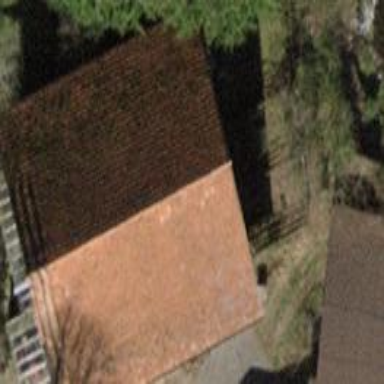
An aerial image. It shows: Farm auxiliary building with gabled roof.